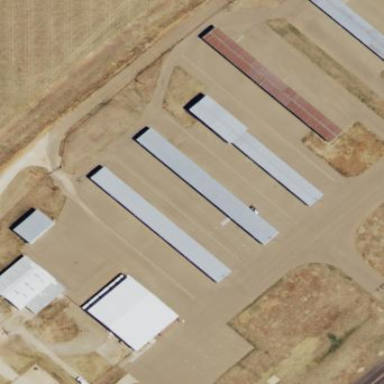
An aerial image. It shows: Hangar located at airport.